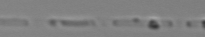
Label: Skeletonema